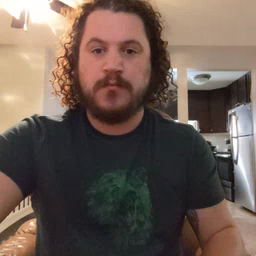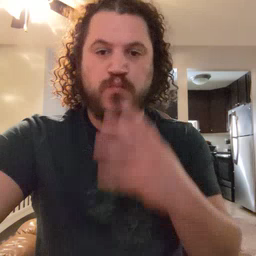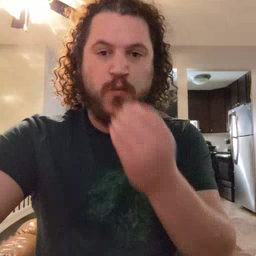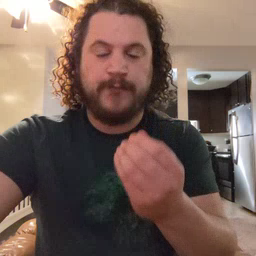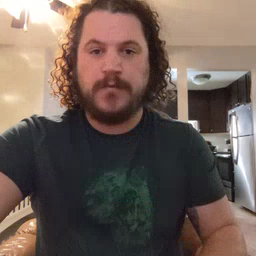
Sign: wolf